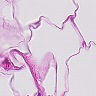
Metastatic tissue present: no